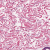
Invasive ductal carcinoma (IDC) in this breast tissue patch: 0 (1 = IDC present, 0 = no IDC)